You are looking at the short-time Fourier spectrogram of a bearing's acceleration signal. Diagnose the bearing from this image, choosing from: normal, inner_race, outer_race, ball.
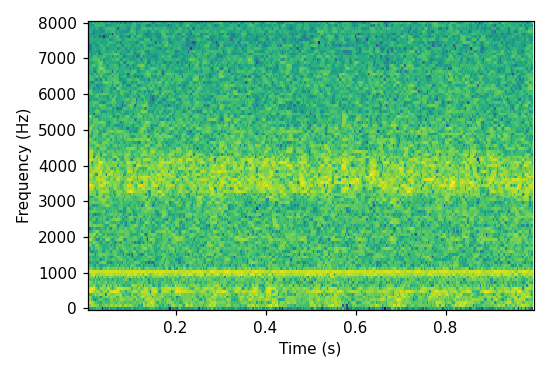
Answer: normal